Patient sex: M
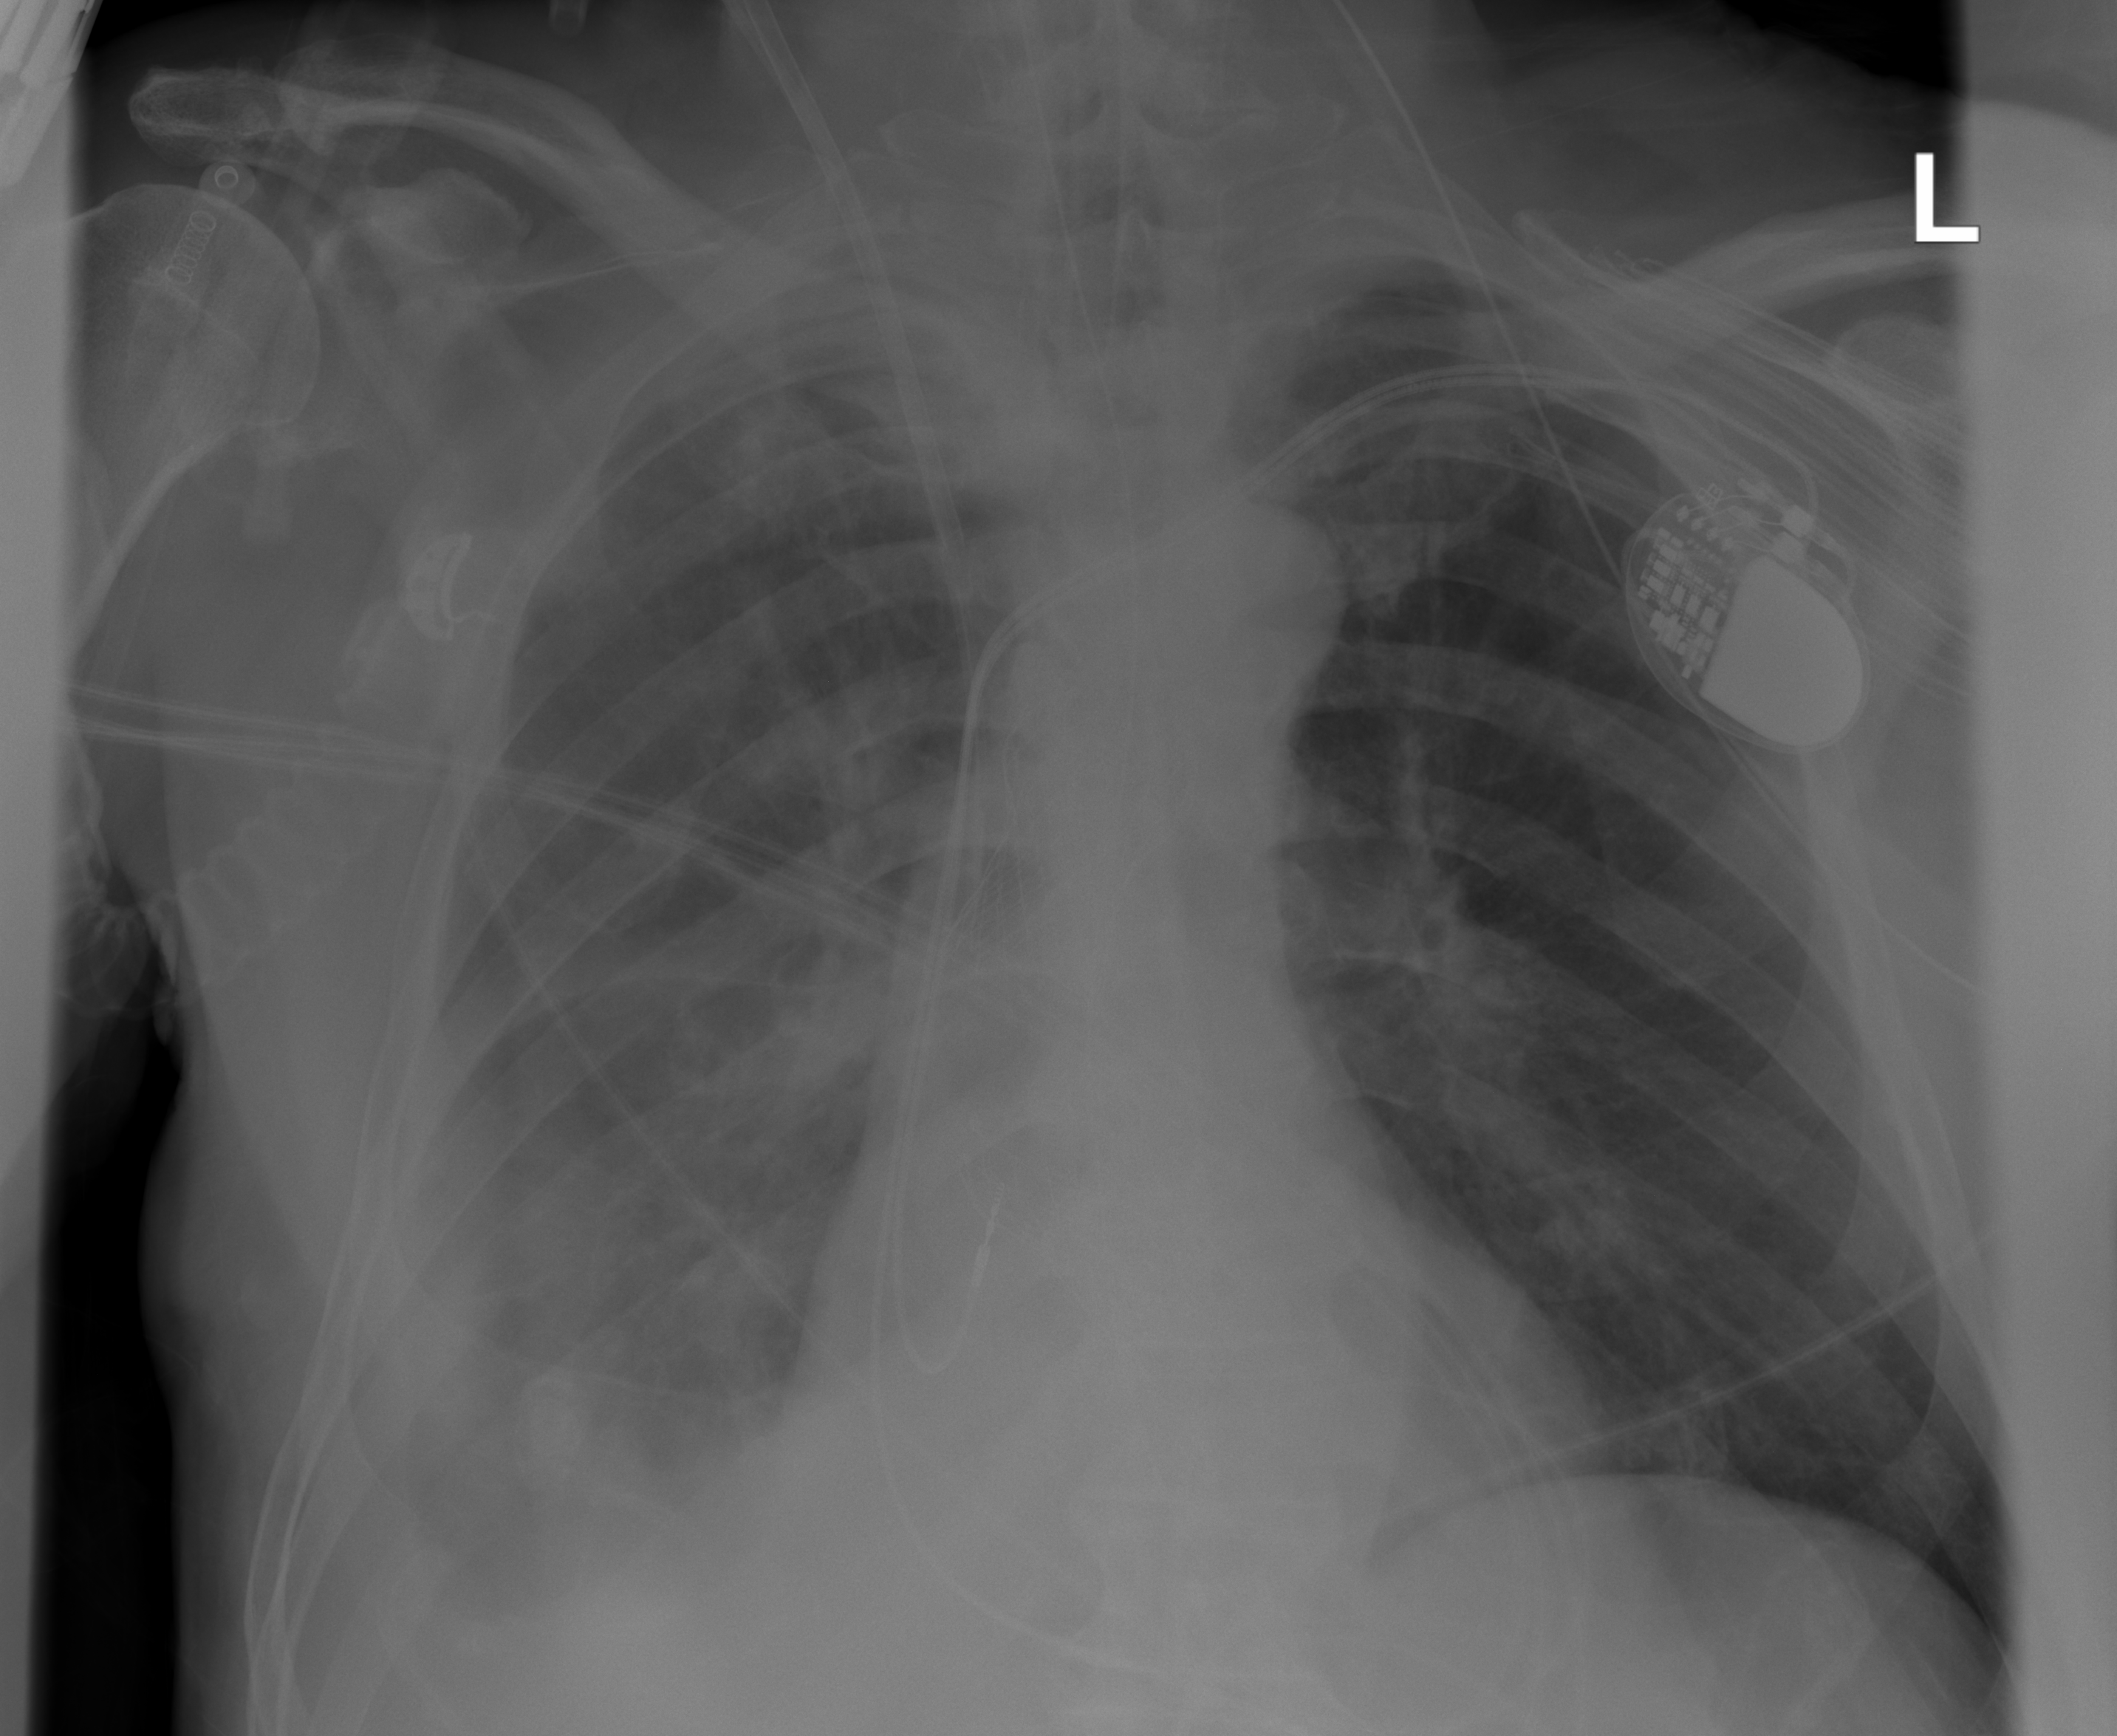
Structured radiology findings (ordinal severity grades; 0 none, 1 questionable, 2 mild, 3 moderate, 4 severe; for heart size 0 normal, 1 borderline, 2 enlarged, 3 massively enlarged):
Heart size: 0
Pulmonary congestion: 1
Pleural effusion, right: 2
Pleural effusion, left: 0
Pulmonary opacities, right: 2
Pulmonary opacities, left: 0
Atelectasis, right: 2
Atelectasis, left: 0